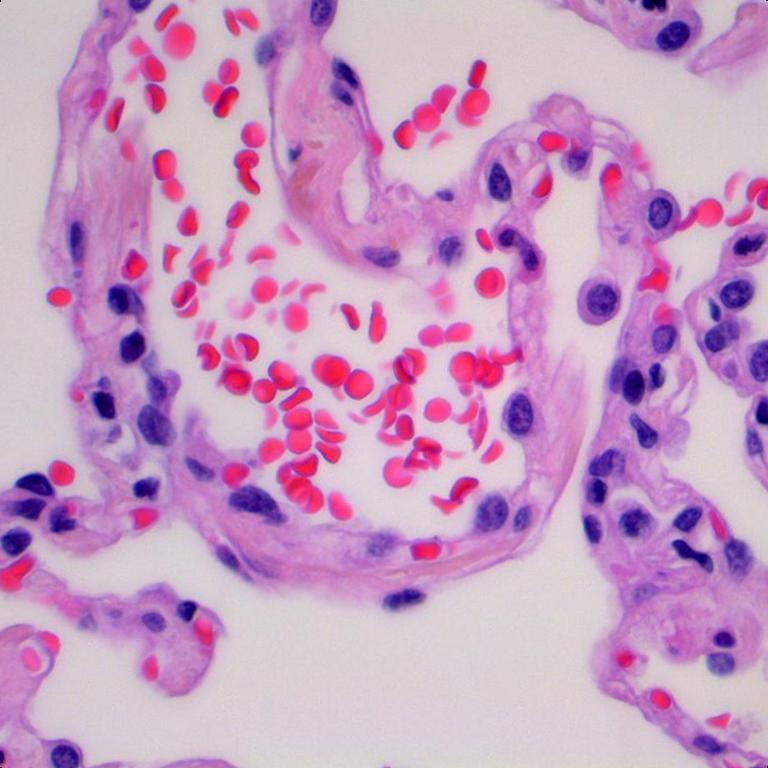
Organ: lung
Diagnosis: benign